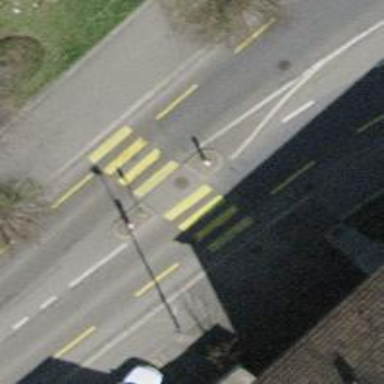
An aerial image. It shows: Marked road crossing with pedestrian island.